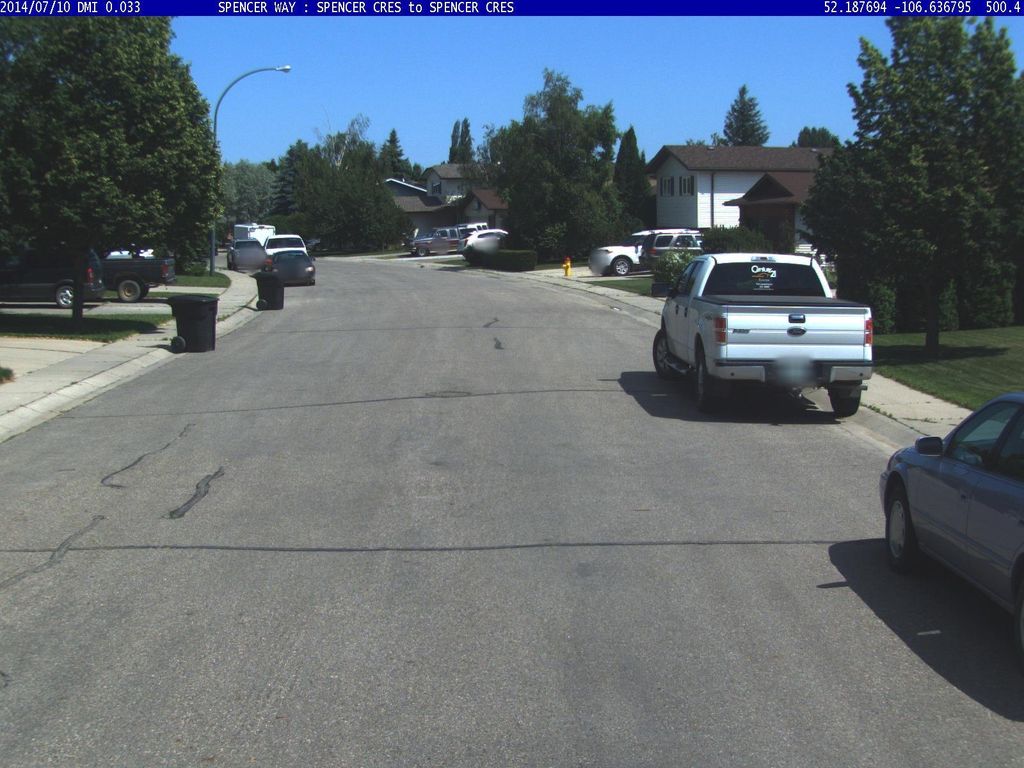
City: saskatoon